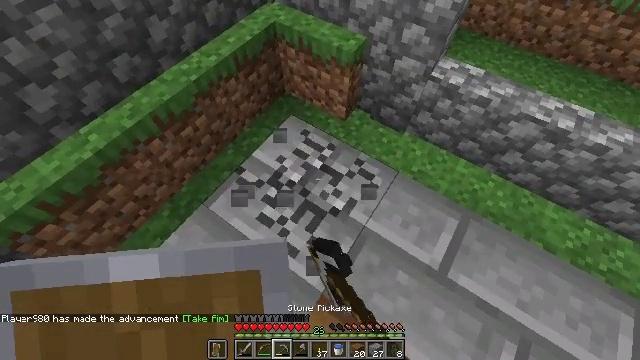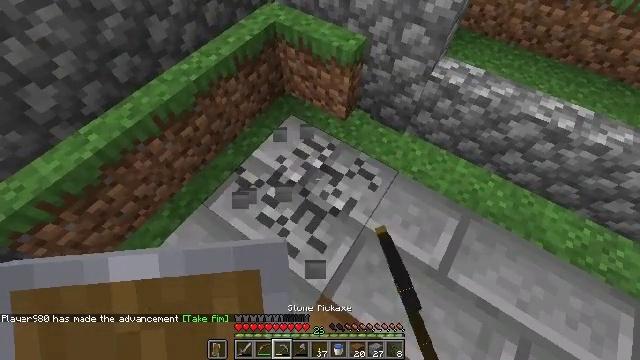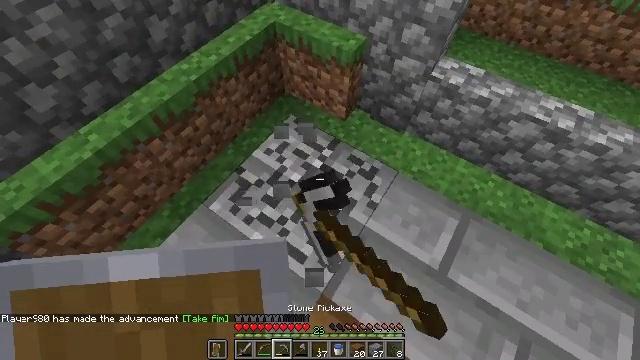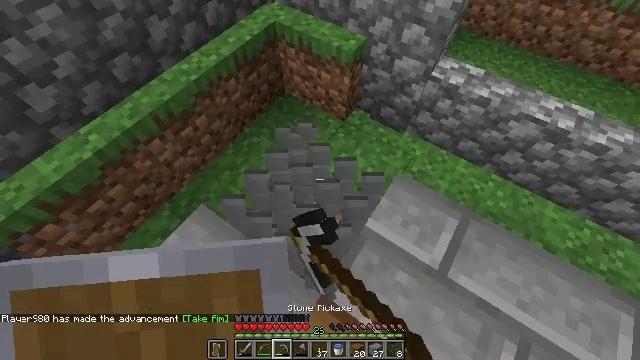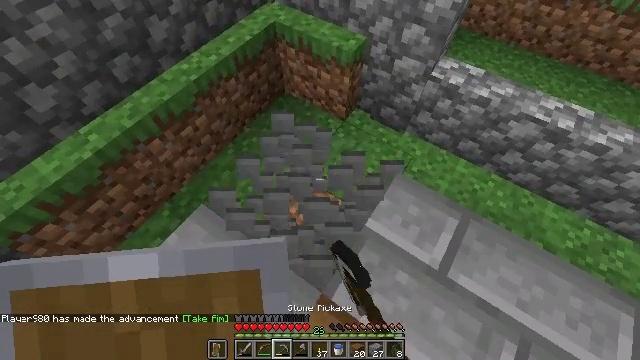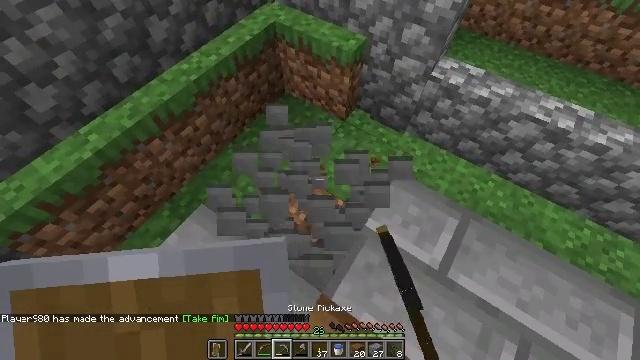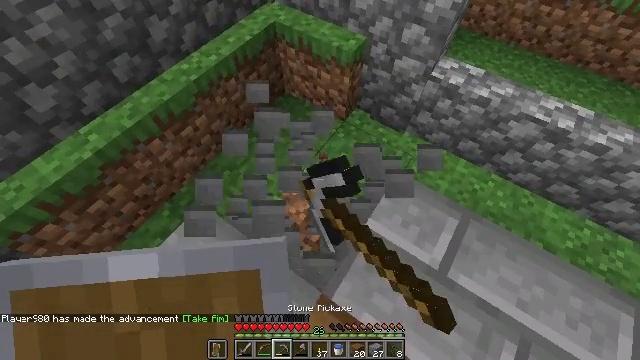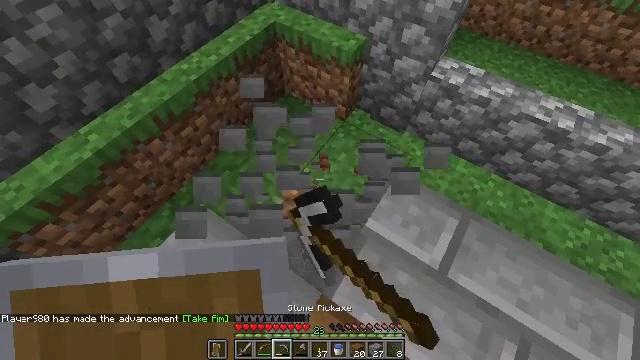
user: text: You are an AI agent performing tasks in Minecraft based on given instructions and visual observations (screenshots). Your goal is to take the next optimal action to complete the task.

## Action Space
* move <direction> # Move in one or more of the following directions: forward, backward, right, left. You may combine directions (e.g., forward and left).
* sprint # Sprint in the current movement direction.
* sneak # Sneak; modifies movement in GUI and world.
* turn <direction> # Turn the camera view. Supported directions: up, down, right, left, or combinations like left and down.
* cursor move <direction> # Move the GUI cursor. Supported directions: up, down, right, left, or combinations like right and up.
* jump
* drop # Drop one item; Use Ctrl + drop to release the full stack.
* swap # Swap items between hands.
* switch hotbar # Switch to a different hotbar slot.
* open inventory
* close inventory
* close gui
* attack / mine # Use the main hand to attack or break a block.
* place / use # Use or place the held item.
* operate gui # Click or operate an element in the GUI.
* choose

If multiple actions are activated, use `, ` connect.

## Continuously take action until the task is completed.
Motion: motion action
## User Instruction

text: Attack the stone bricks to gather materials.
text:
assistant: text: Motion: attack / mine
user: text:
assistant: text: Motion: attack / mine
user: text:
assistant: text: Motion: attack / mine
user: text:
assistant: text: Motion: attack / mine
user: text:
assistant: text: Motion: attack / mine
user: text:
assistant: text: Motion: attack / mine
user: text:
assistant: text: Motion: attack / mine
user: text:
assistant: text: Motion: open inventory